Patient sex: M
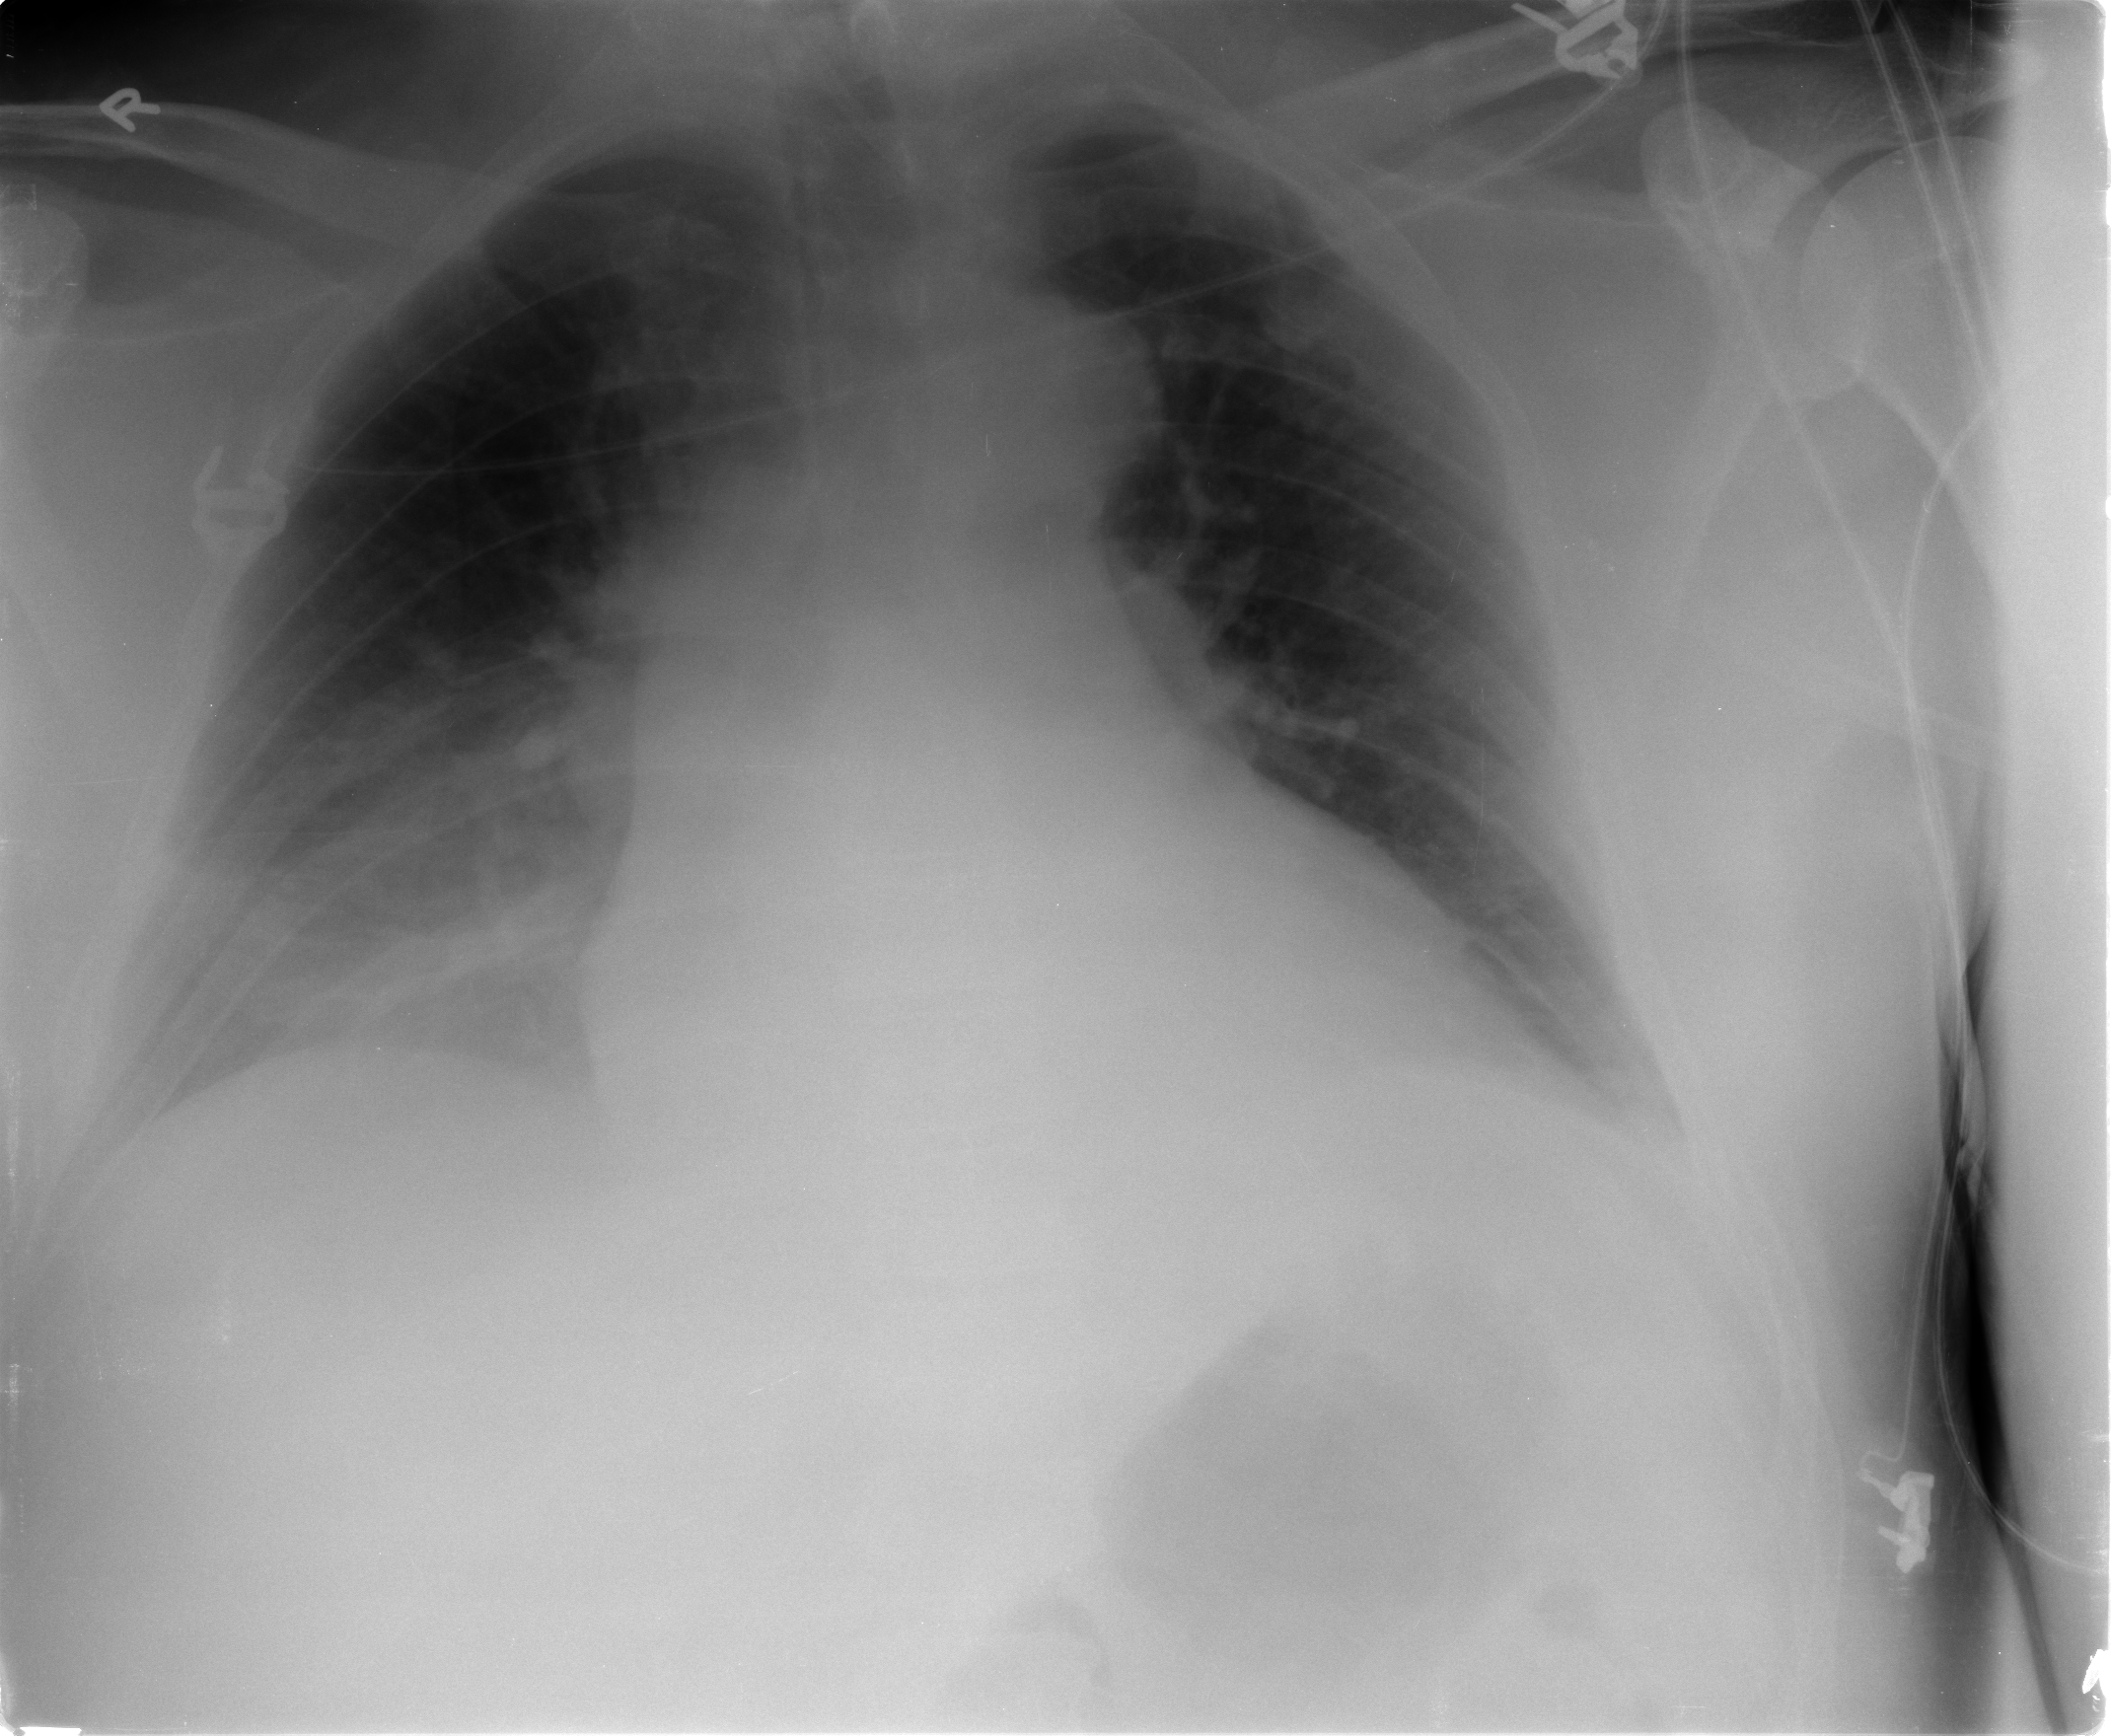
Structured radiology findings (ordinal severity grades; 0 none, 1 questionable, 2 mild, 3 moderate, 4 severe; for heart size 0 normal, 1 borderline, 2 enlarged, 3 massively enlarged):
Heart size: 2
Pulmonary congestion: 1
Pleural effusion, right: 2
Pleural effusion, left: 1
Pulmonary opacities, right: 1
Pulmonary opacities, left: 0
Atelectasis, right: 2
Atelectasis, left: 2